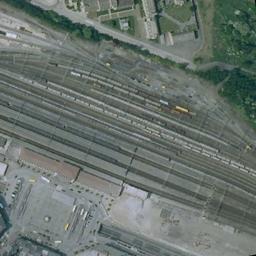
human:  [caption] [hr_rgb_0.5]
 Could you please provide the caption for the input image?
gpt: There are a lot of roads beside the railway station .

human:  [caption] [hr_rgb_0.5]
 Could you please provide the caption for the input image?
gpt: The railway station has lots of railways and some trains and some clearings are next to the railway station .

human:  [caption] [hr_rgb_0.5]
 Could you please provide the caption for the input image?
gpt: There is a fully equipped railway station in the suburbs .

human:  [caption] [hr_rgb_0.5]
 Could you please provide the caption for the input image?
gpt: The railway station is on the bare land next to some trees .

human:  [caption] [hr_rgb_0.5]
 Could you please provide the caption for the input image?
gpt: There are some trains beside the railway station .